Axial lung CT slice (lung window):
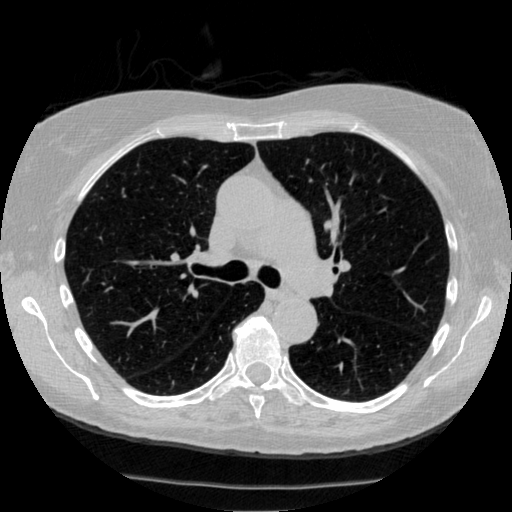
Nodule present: no